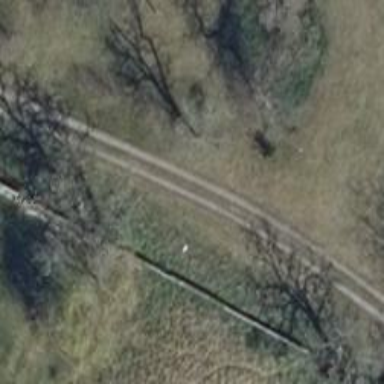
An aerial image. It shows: Gravel service road.